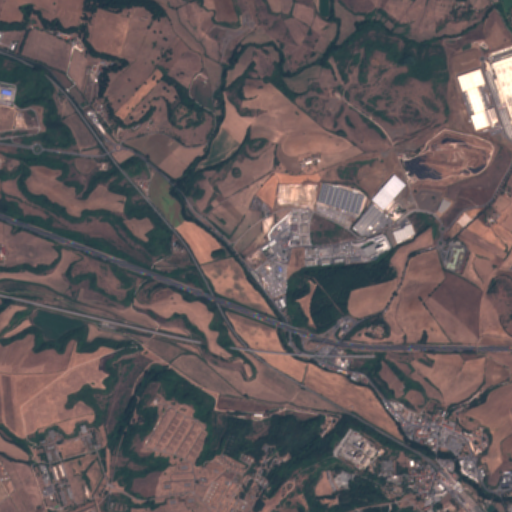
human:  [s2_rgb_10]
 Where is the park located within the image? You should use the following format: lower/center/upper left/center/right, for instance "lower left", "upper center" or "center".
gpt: The park is located in the right of the image.
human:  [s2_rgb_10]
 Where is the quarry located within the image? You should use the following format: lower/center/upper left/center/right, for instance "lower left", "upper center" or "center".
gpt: The quarry is located in the upper right of the image.
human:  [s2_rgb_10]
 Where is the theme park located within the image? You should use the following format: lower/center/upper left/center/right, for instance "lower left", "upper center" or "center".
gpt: The theme park is located in the upper left of the image.
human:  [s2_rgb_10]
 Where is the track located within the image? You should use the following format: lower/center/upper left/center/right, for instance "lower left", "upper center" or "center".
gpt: The track is located in the center right of the image.
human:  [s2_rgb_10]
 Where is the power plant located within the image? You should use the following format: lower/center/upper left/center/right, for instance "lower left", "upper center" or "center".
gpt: There is no power plant in the image.